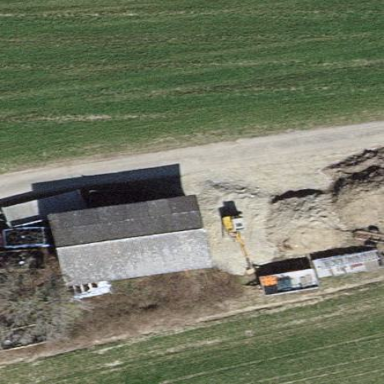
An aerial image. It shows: Farmyard area.